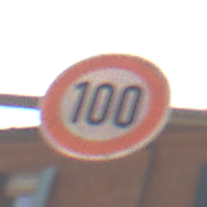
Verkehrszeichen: Geschwindigkeit100
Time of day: MorningAfternoon
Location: Outdoor (Urban)
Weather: Clear
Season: NotSpecified
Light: Natural